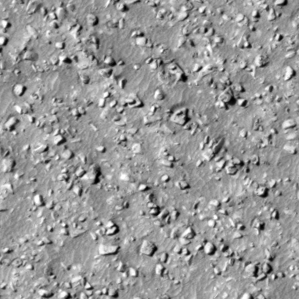
Label: non_frost